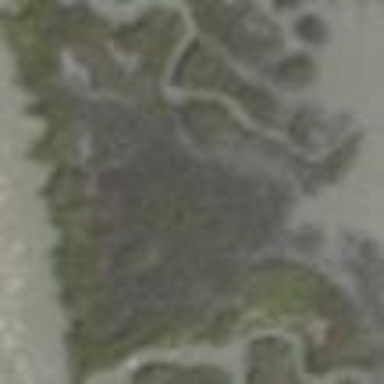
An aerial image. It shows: Tidal wetland characterized by saltmarsh vegetation.